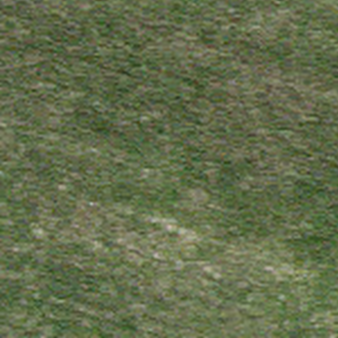
Label: other